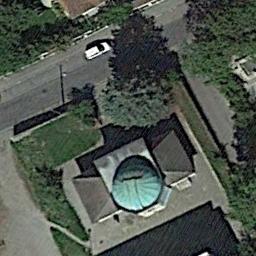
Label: church